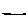
Label: line